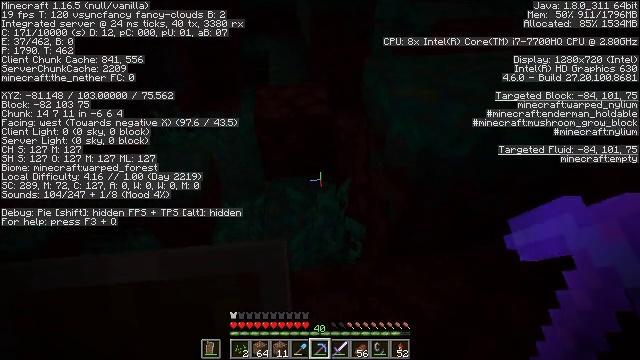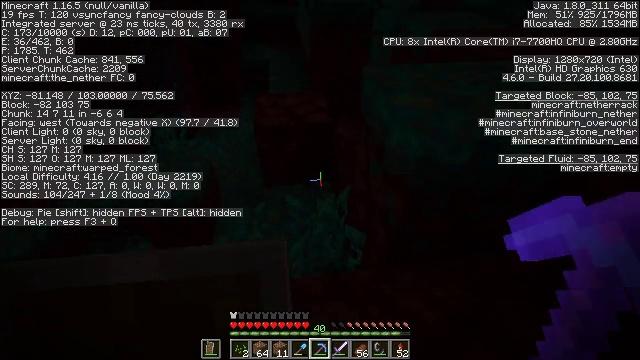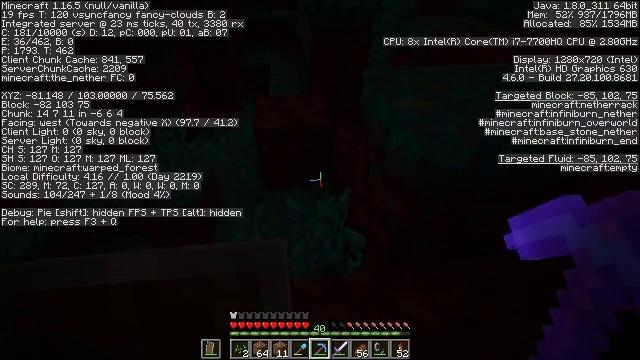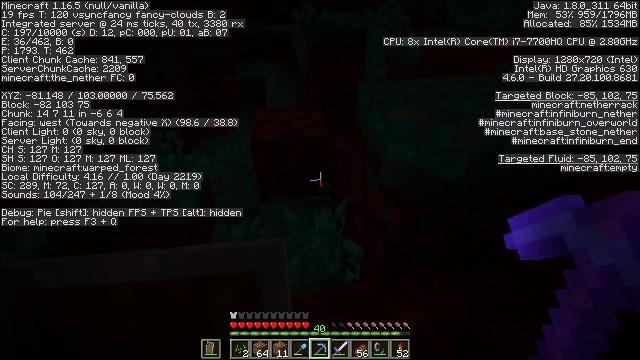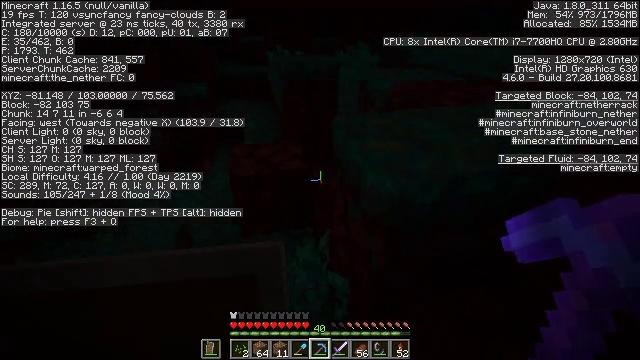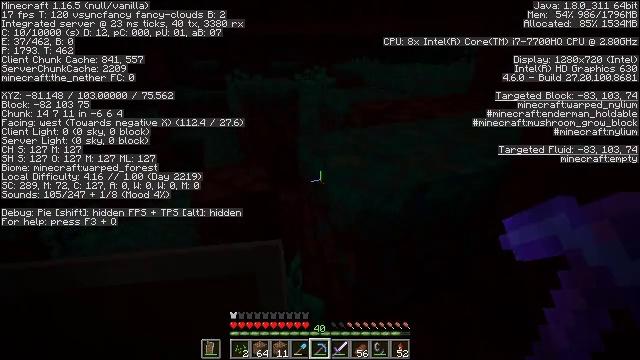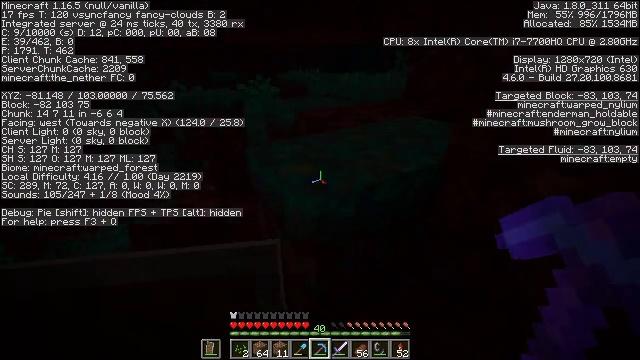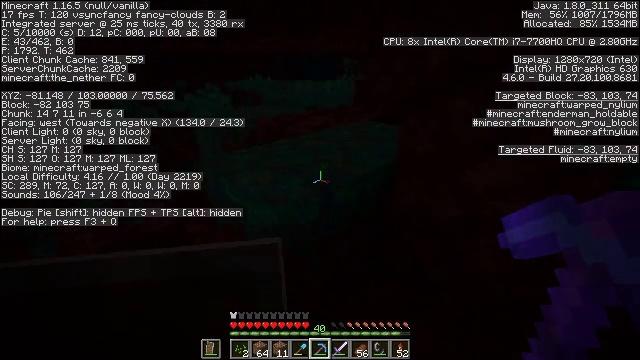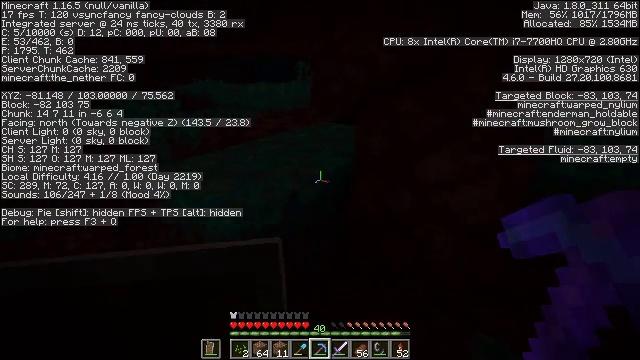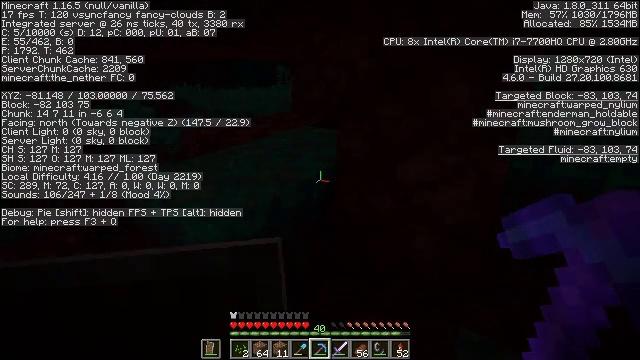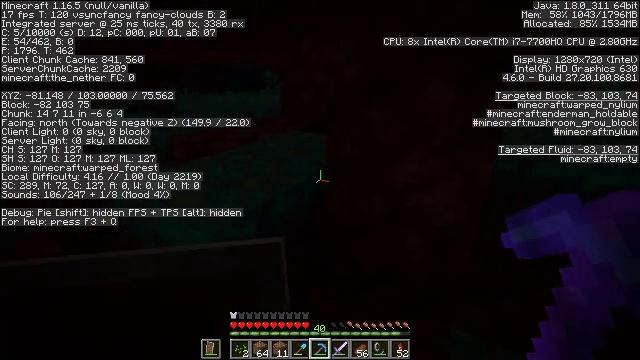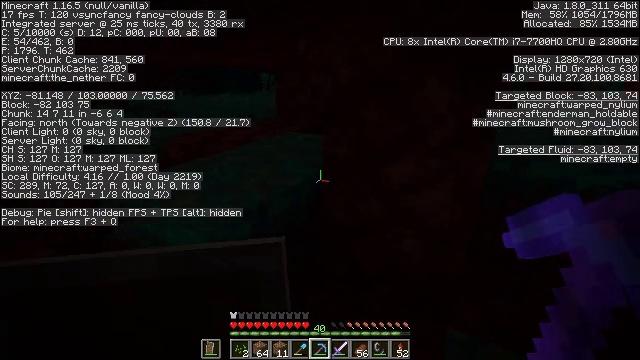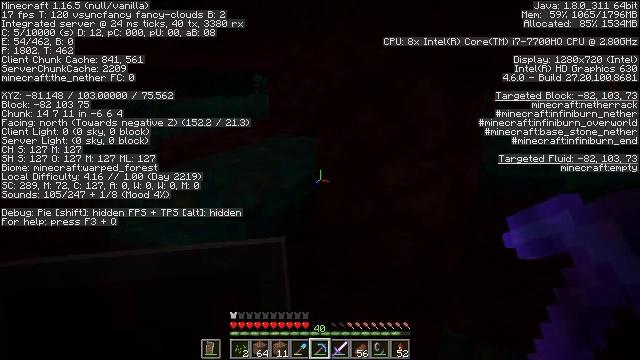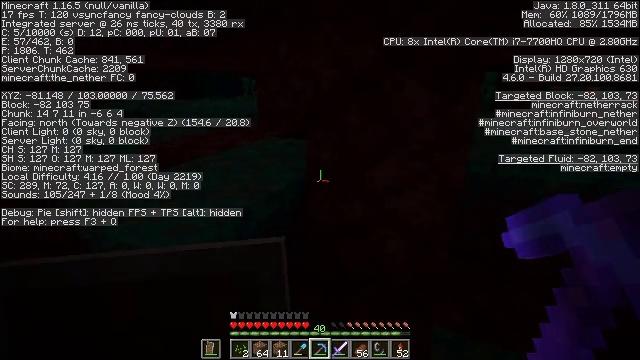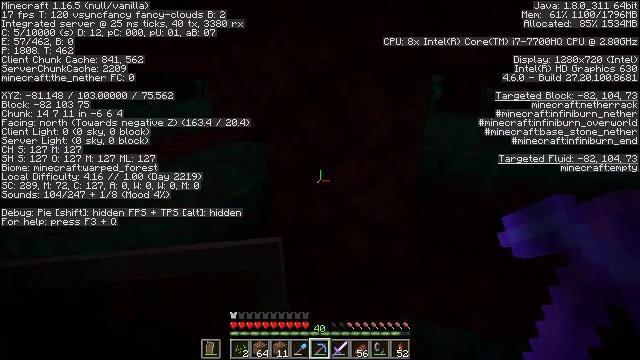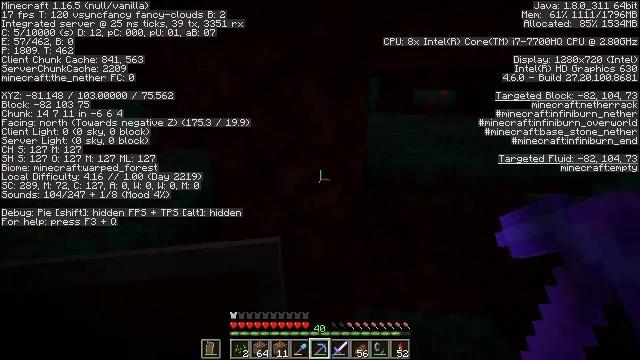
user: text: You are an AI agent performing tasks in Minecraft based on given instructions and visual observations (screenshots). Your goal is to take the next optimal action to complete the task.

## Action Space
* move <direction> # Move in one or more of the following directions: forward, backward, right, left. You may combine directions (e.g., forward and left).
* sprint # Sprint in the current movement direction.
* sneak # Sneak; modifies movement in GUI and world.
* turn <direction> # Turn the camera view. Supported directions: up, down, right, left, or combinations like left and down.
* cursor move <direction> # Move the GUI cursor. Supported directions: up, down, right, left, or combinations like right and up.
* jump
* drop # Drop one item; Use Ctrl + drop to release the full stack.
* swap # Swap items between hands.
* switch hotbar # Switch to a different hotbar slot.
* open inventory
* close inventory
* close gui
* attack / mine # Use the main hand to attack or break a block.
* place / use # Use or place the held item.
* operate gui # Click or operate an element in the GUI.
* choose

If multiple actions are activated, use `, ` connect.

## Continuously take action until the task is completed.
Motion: motion action
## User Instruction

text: Collect the warped nylium block.
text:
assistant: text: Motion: turn up
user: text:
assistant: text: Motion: no_op
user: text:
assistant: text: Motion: turn up
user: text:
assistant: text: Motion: turn right and up
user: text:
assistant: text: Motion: turn right and up
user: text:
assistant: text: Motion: turn right and up
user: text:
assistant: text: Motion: turn right and up
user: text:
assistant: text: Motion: turn right
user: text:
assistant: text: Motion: turn right
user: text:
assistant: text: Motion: turn right
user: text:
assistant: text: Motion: no_op
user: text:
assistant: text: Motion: turn right
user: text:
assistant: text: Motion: turn right
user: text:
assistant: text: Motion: turn right
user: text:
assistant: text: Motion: turn right
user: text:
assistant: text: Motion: turn right and up
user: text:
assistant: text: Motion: turn right
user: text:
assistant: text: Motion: turn right
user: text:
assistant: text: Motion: turn right
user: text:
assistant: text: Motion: move right
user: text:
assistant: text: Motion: move right
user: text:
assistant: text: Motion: move right
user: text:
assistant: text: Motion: move right
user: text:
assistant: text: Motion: no_op
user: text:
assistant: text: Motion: no_op
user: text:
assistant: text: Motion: turn left
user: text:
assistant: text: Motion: turn left
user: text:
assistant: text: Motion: turn left
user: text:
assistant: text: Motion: turn left
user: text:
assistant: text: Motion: turn left